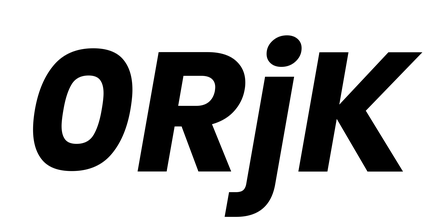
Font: Poppins-BoldItalic